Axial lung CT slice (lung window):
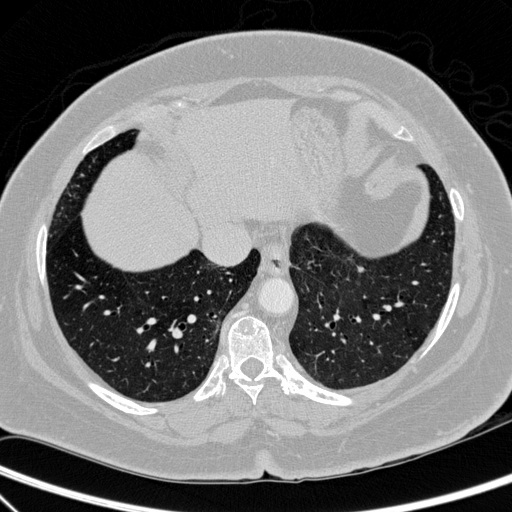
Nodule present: yes
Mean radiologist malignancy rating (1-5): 2